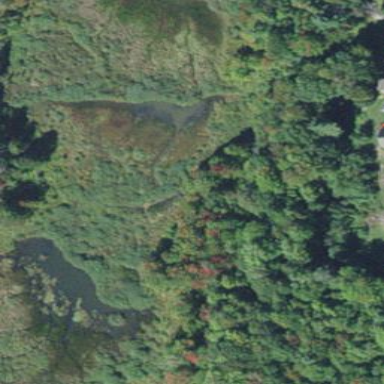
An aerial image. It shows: Marsh wetland.